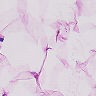
Metastatic tissue present: no